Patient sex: M
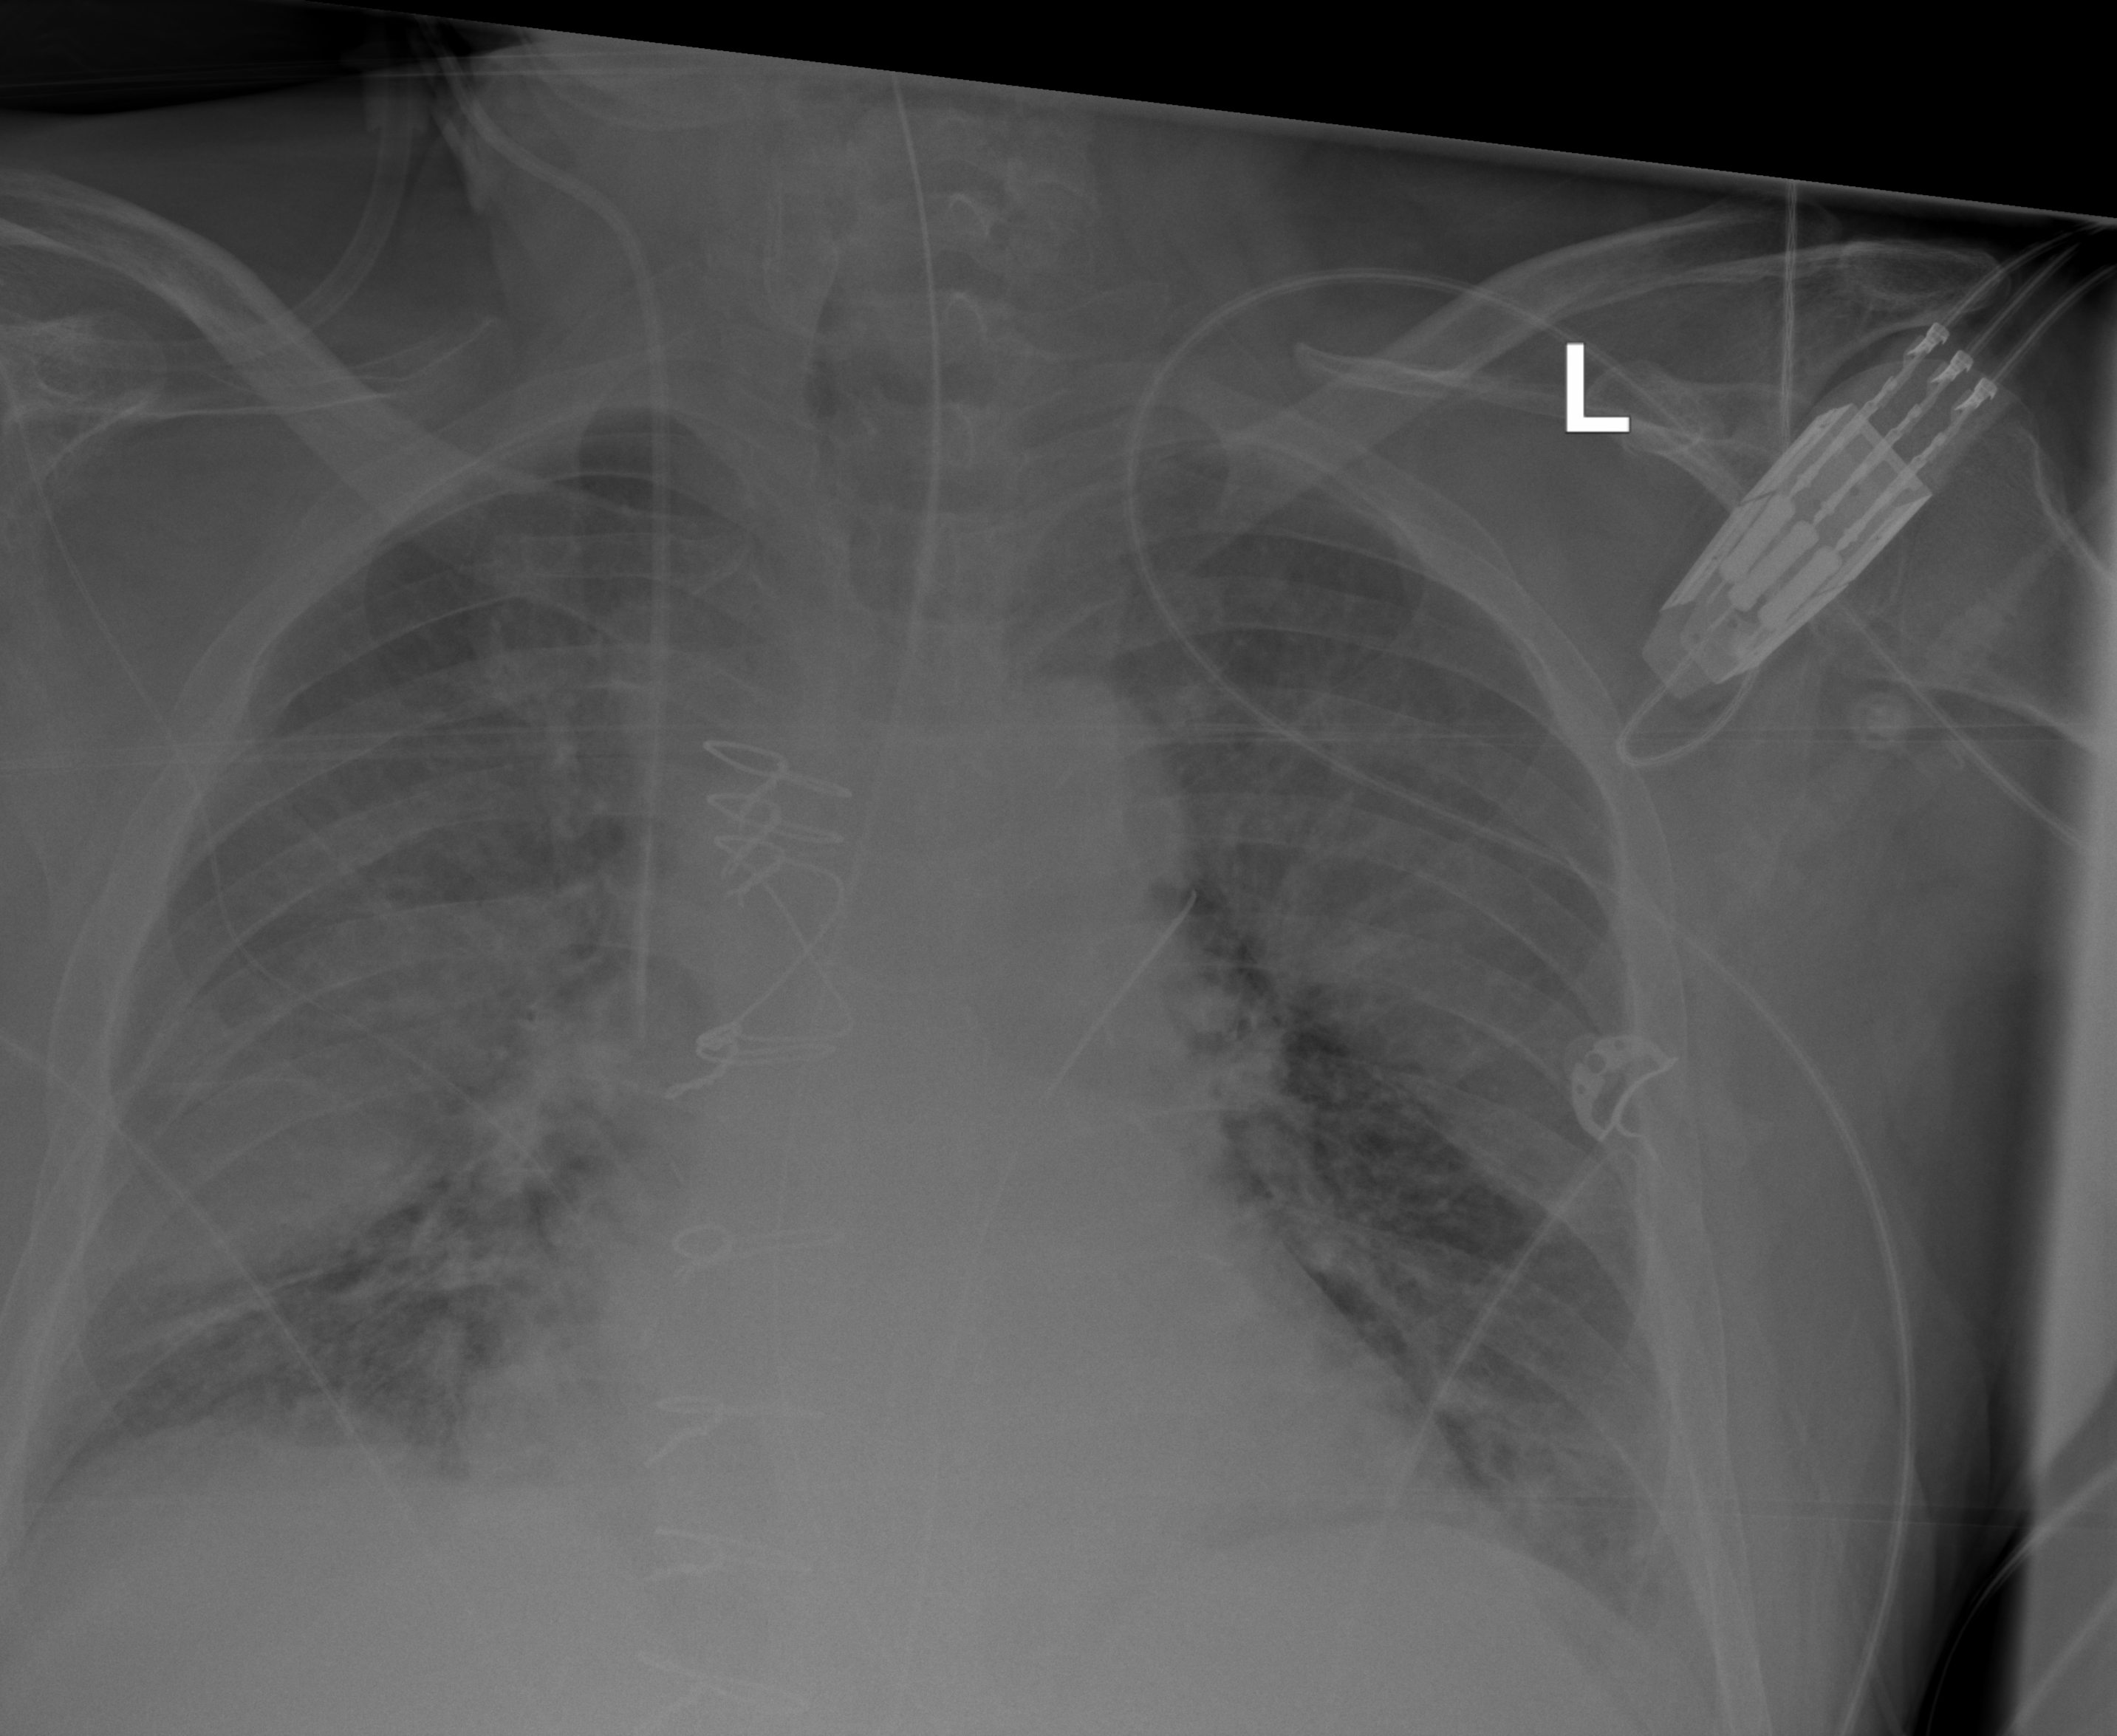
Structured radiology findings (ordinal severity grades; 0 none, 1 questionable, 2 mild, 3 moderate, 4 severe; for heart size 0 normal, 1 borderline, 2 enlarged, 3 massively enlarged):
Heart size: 2
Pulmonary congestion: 3
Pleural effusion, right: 3
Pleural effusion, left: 2
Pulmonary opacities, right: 2
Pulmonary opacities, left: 2
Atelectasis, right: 0
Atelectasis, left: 0